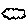
Label: cloud